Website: macys
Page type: billing-address
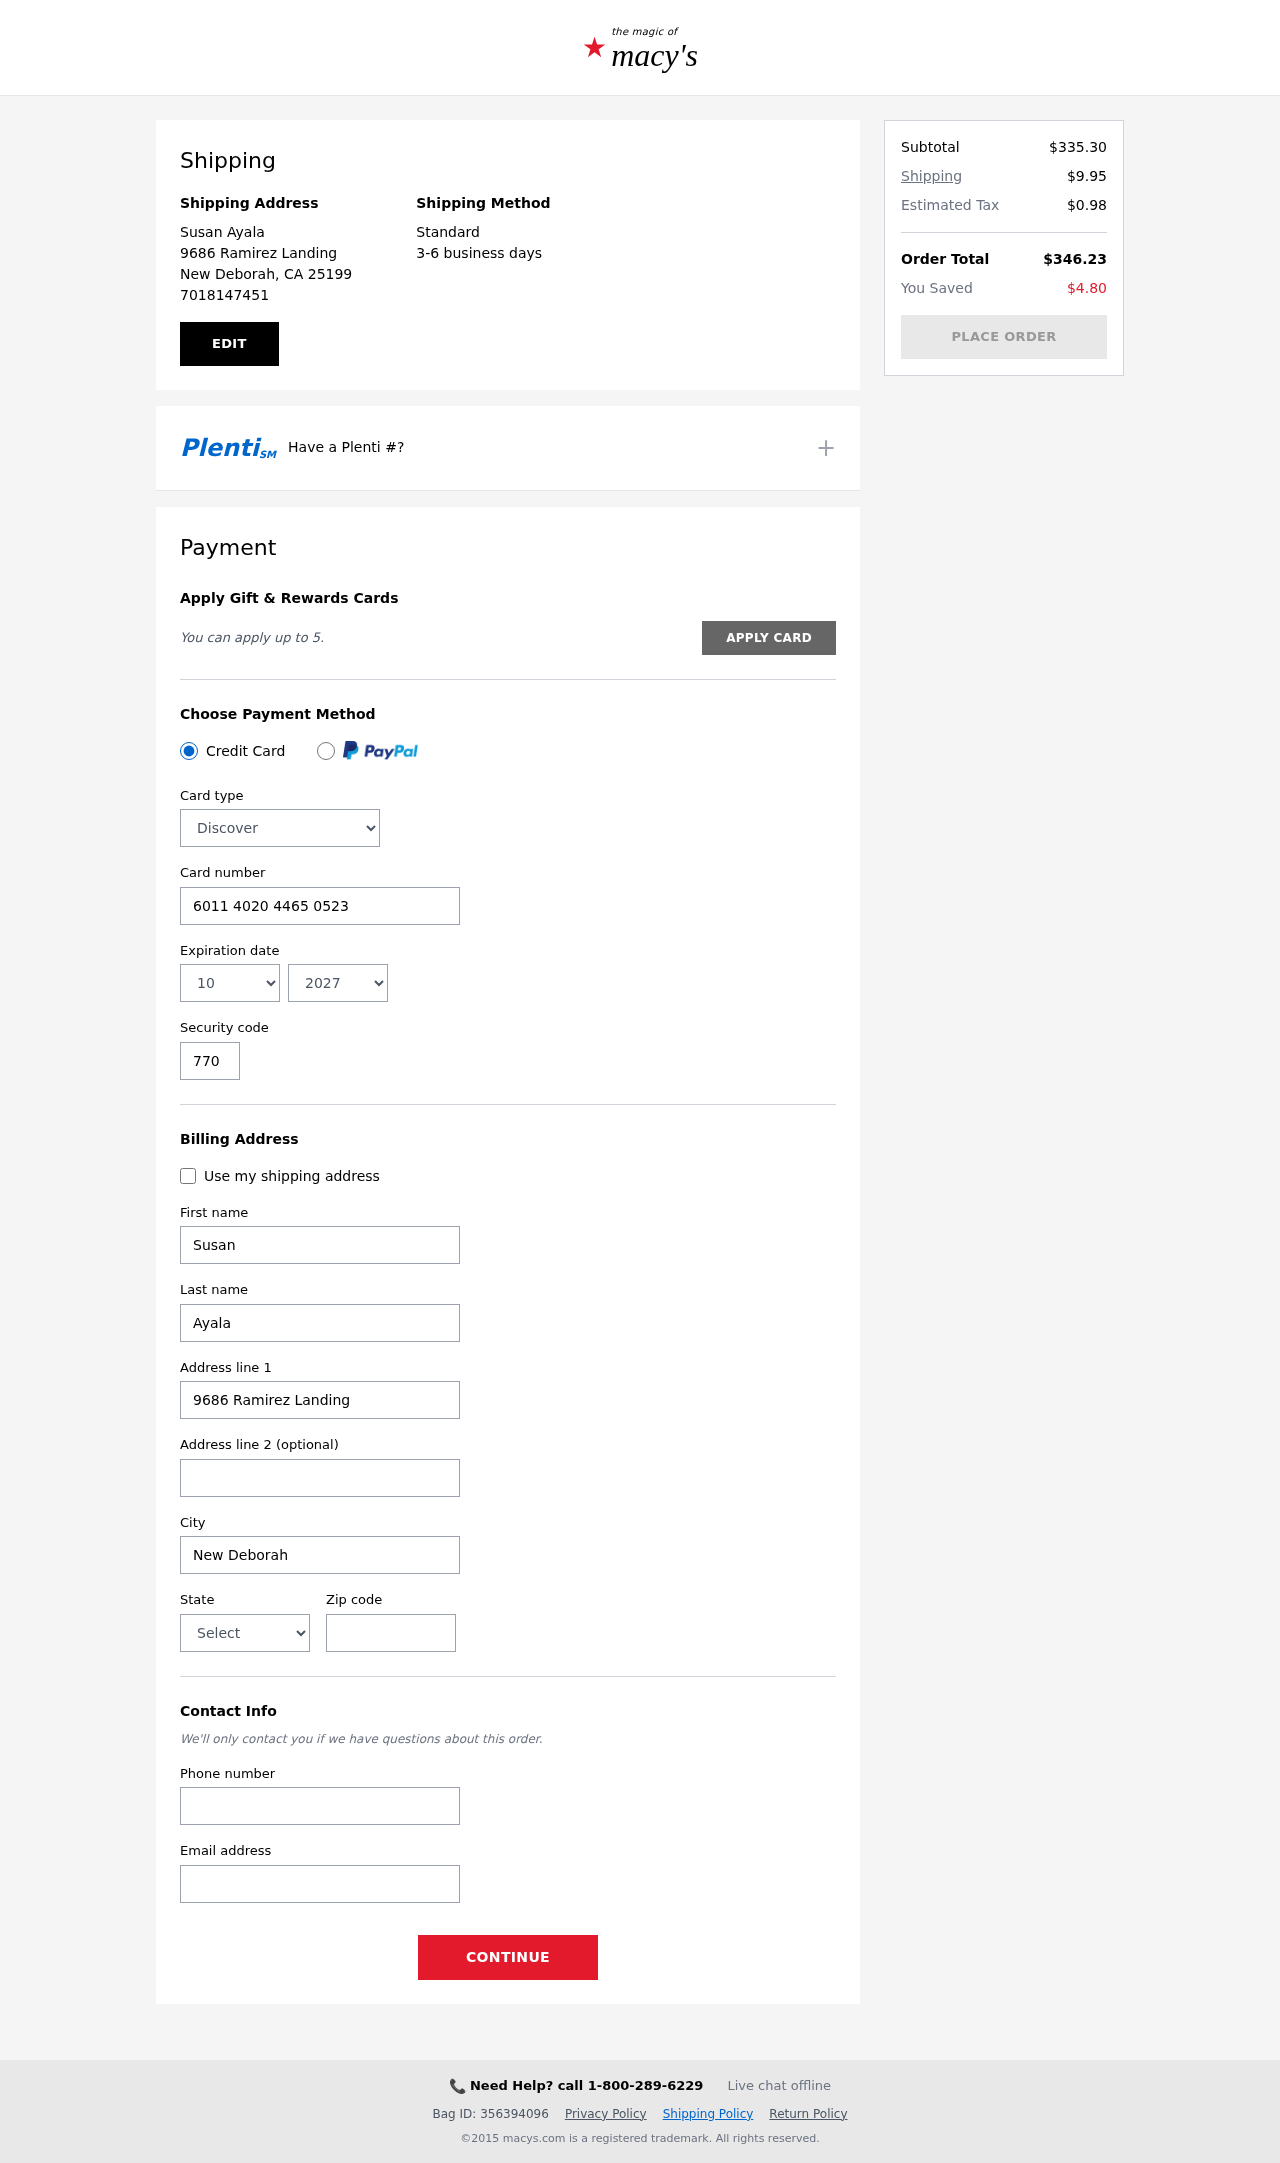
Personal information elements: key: PII_CARD_CVV
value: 770
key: PII_CARD_EXPIRY_MONTH
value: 10
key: PII_CARD_EXPIRY_YEAR
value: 27
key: PII_CARD_NUMBER
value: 6011 4020 4465 0523
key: PII_CARD_TYPE
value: Discover
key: PII_CITY
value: New Deborah
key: PII_CITY_STATE_ZIP
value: New Deborah, CA 25199
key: PII_EMAIL
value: sayala@yahoo.com
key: PII_FIRSTNAME
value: Susan
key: PII_FULLNAME
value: Susan Ayala
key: PII_LASTNAME
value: Ayala
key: PII_PHONE
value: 7018147451
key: PII_POSTCODE
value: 25199
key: PII_STATE
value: California
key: PII_STREET
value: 9686 Ramirez Landing
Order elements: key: ORDER_SUBTOTAL
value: $335.30
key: ORDER_SHIPPING_COST
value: $9.95
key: ORDER_TAX
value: $0.98
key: ORDER_TOTAL
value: $346.23
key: ORDER_SAVINGS
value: $4.80